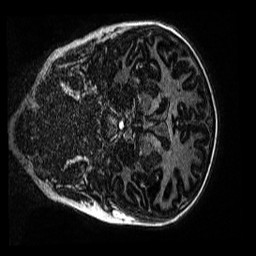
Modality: MP2RAGE
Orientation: coronal
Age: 10
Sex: male
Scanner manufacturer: siemens
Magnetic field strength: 3 T
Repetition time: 4 s
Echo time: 0.00299 s